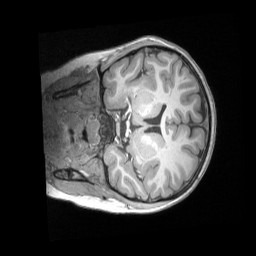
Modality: T1w
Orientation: coronal
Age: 8
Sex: male
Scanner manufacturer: siemens
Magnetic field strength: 3 T
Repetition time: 2.53 s
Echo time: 0.00164 s